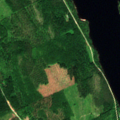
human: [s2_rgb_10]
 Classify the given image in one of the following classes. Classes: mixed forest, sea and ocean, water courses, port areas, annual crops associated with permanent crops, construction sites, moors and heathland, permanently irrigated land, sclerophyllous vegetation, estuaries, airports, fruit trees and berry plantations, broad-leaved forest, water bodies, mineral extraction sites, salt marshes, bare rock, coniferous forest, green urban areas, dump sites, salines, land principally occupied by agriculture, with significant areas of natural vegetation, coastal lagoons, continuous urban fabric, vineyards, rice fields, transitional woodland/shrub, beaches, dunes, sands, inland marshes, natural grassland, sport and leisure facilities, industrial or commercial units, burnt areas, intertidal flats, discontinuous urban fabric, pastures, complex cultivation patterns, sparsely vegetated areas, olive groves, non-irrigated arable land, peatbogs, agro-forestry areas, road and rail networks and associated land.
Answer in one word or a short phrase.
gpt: broad-leaved forest, coniferous forest, mixed forest, transitional woodland/shrub, water bodies